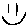
Label: smiley face